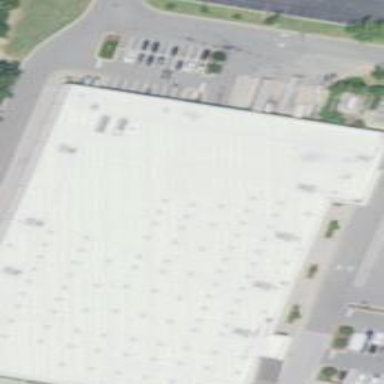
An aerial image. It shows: Wholesale shop located inside building.